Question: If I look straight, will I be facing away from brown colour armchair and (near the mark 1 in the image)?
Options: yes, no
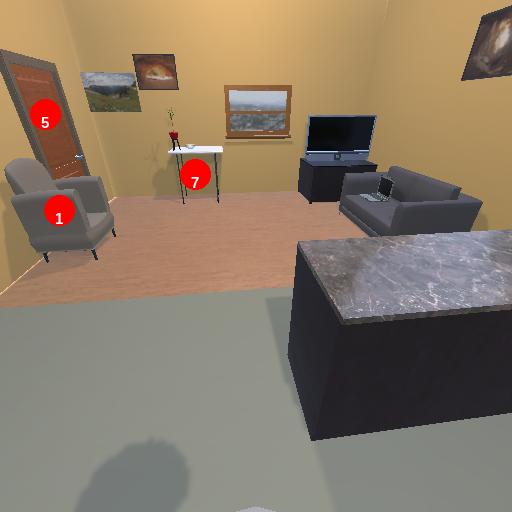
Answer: yes